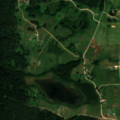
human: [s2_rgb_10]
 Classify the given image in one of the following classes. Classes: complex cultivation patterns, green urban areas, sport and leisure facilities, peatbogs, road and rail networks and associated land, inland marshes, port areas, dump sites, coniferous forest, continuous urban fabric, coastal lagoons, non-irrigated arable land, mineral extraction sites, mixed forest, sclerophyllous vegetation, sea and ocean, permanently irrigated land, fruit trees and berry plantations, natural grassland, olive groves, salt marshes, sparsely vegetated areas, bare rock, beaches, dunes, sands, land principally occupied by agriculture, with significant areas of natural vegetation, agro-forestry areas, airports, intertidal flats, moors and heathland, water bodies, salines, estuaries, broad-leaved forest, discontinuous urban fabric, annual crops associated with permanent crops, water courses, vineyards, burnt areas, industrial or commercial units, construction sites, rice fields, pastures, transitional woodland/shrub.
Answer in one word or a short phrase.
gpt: non-irrigated arable land, complex cultivation patterns, land principally occupied by agriculture, with significant areas of natural vegetation, broad-leaved forest, coniferous forest, mixed forest, peatbogs